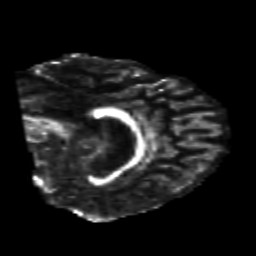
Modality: FA
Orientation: sagittal
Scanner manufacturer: siemens
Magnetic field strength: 3 T
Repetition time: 6.8 s
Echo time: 0.093 s